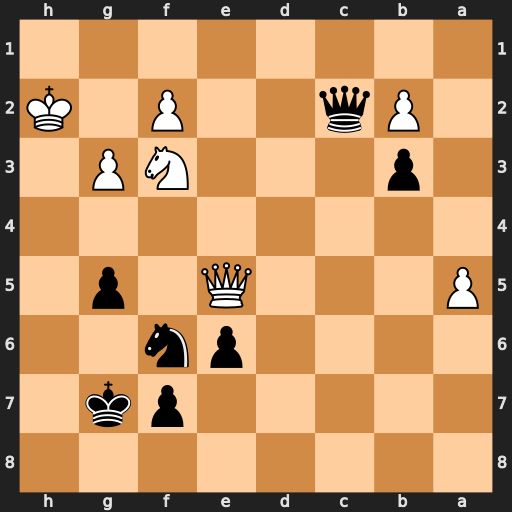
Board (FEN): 8/5pk1/4pn2/P3Q1p1/8/1p3NP1/1Pq2P1K/8
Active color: b
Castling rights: -
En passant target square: -
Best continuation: Qxf2+ Kh1 Qxf3+